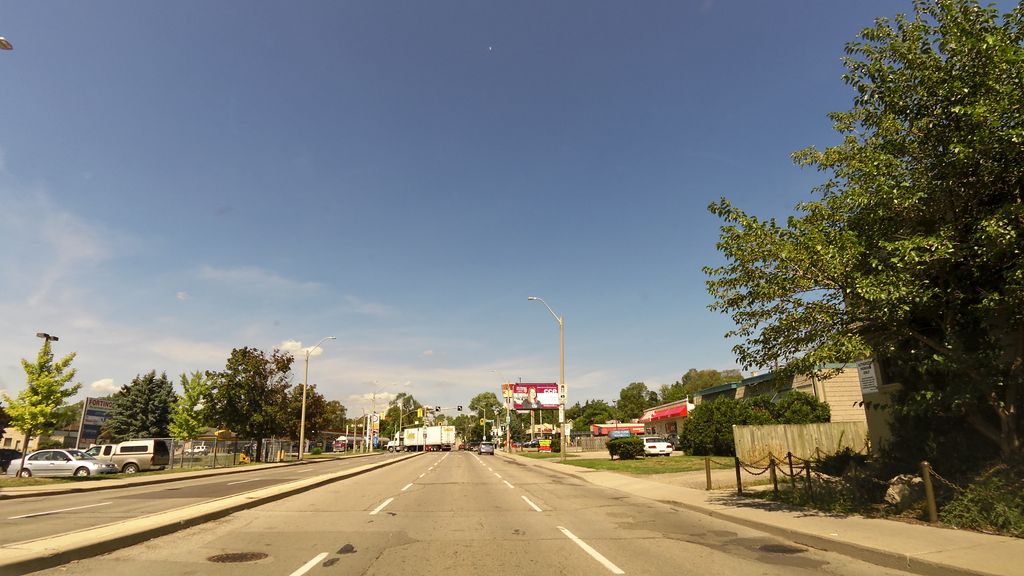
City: hamilton